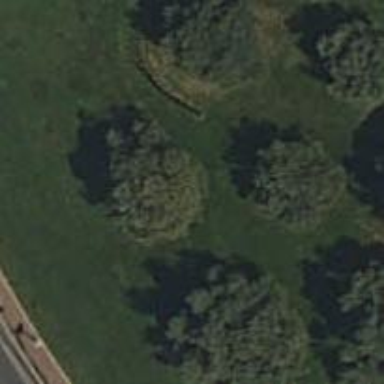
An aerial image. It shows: Broadleaved evergreen tree in its natural setting.